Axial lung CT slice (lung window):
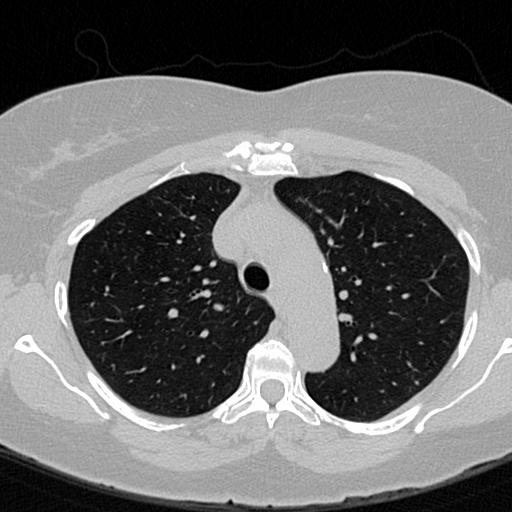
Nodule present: no